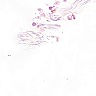
Metastatic tissue present: no